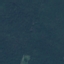
Label: Forest